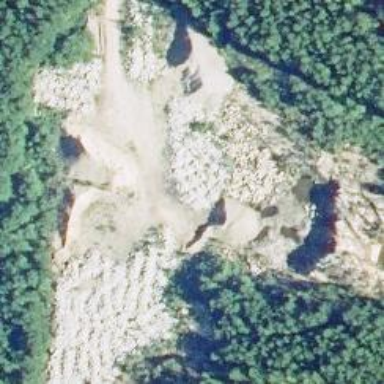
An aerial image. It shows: Quarry used for extracting aggregates.